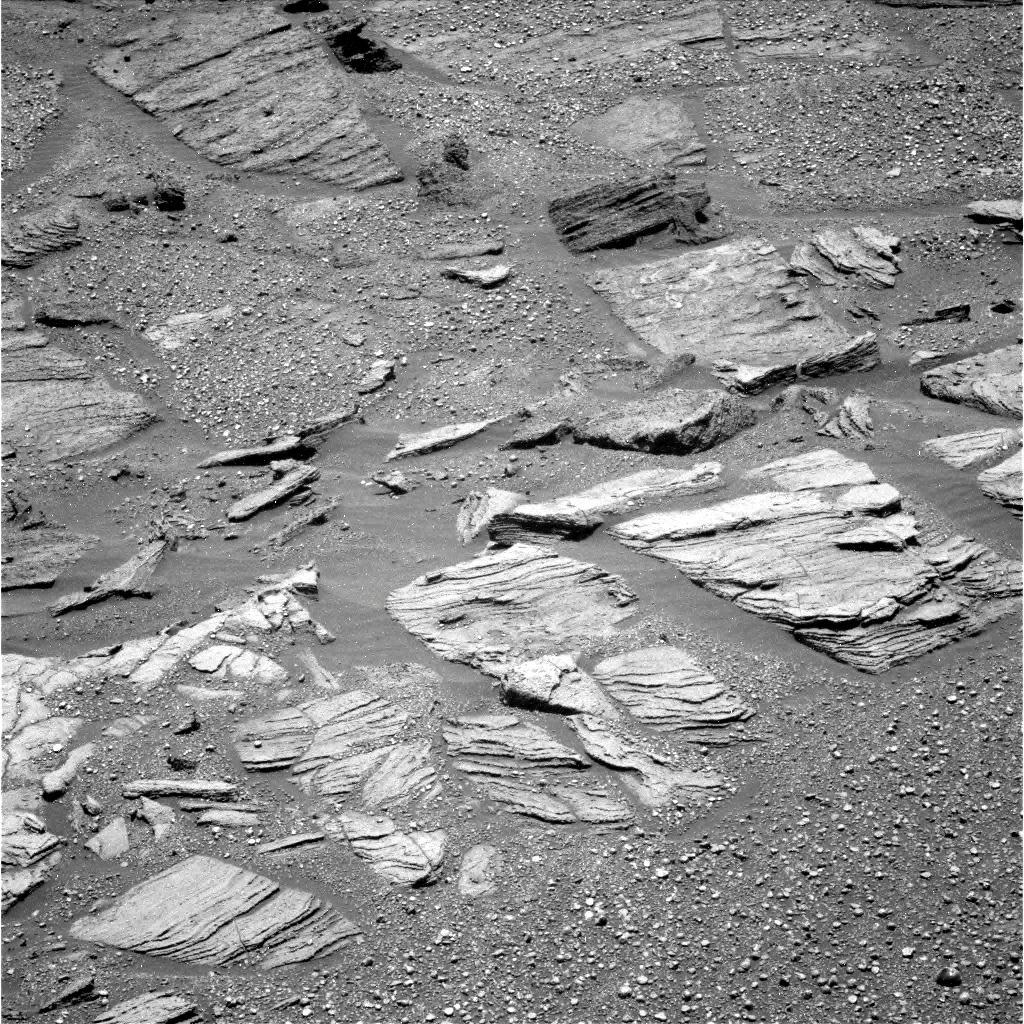
Terrain classes present: Bedrock, Gravel / Sand / Soil, Rock, Shadow